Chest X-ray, PA view. Patient: 72 years old, sex M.
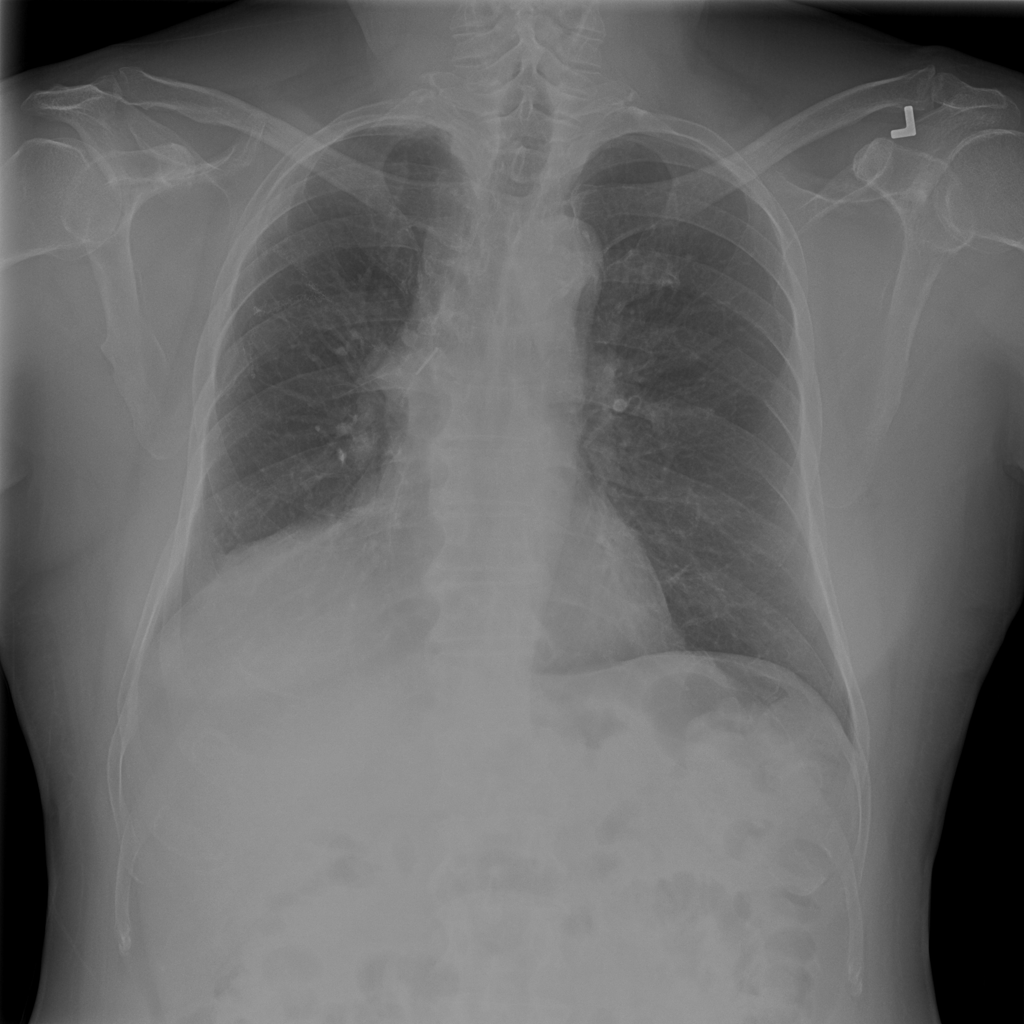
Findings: No Finding